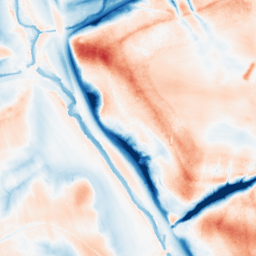
Category: trend_removal
Decomposition family: local_polynomial
Decomposition parameters: window_size: 51
degree: 3
Upsampling method: quadratic
Upsampling parameters: scale: 8
Upsampling scale: 8